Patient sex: F
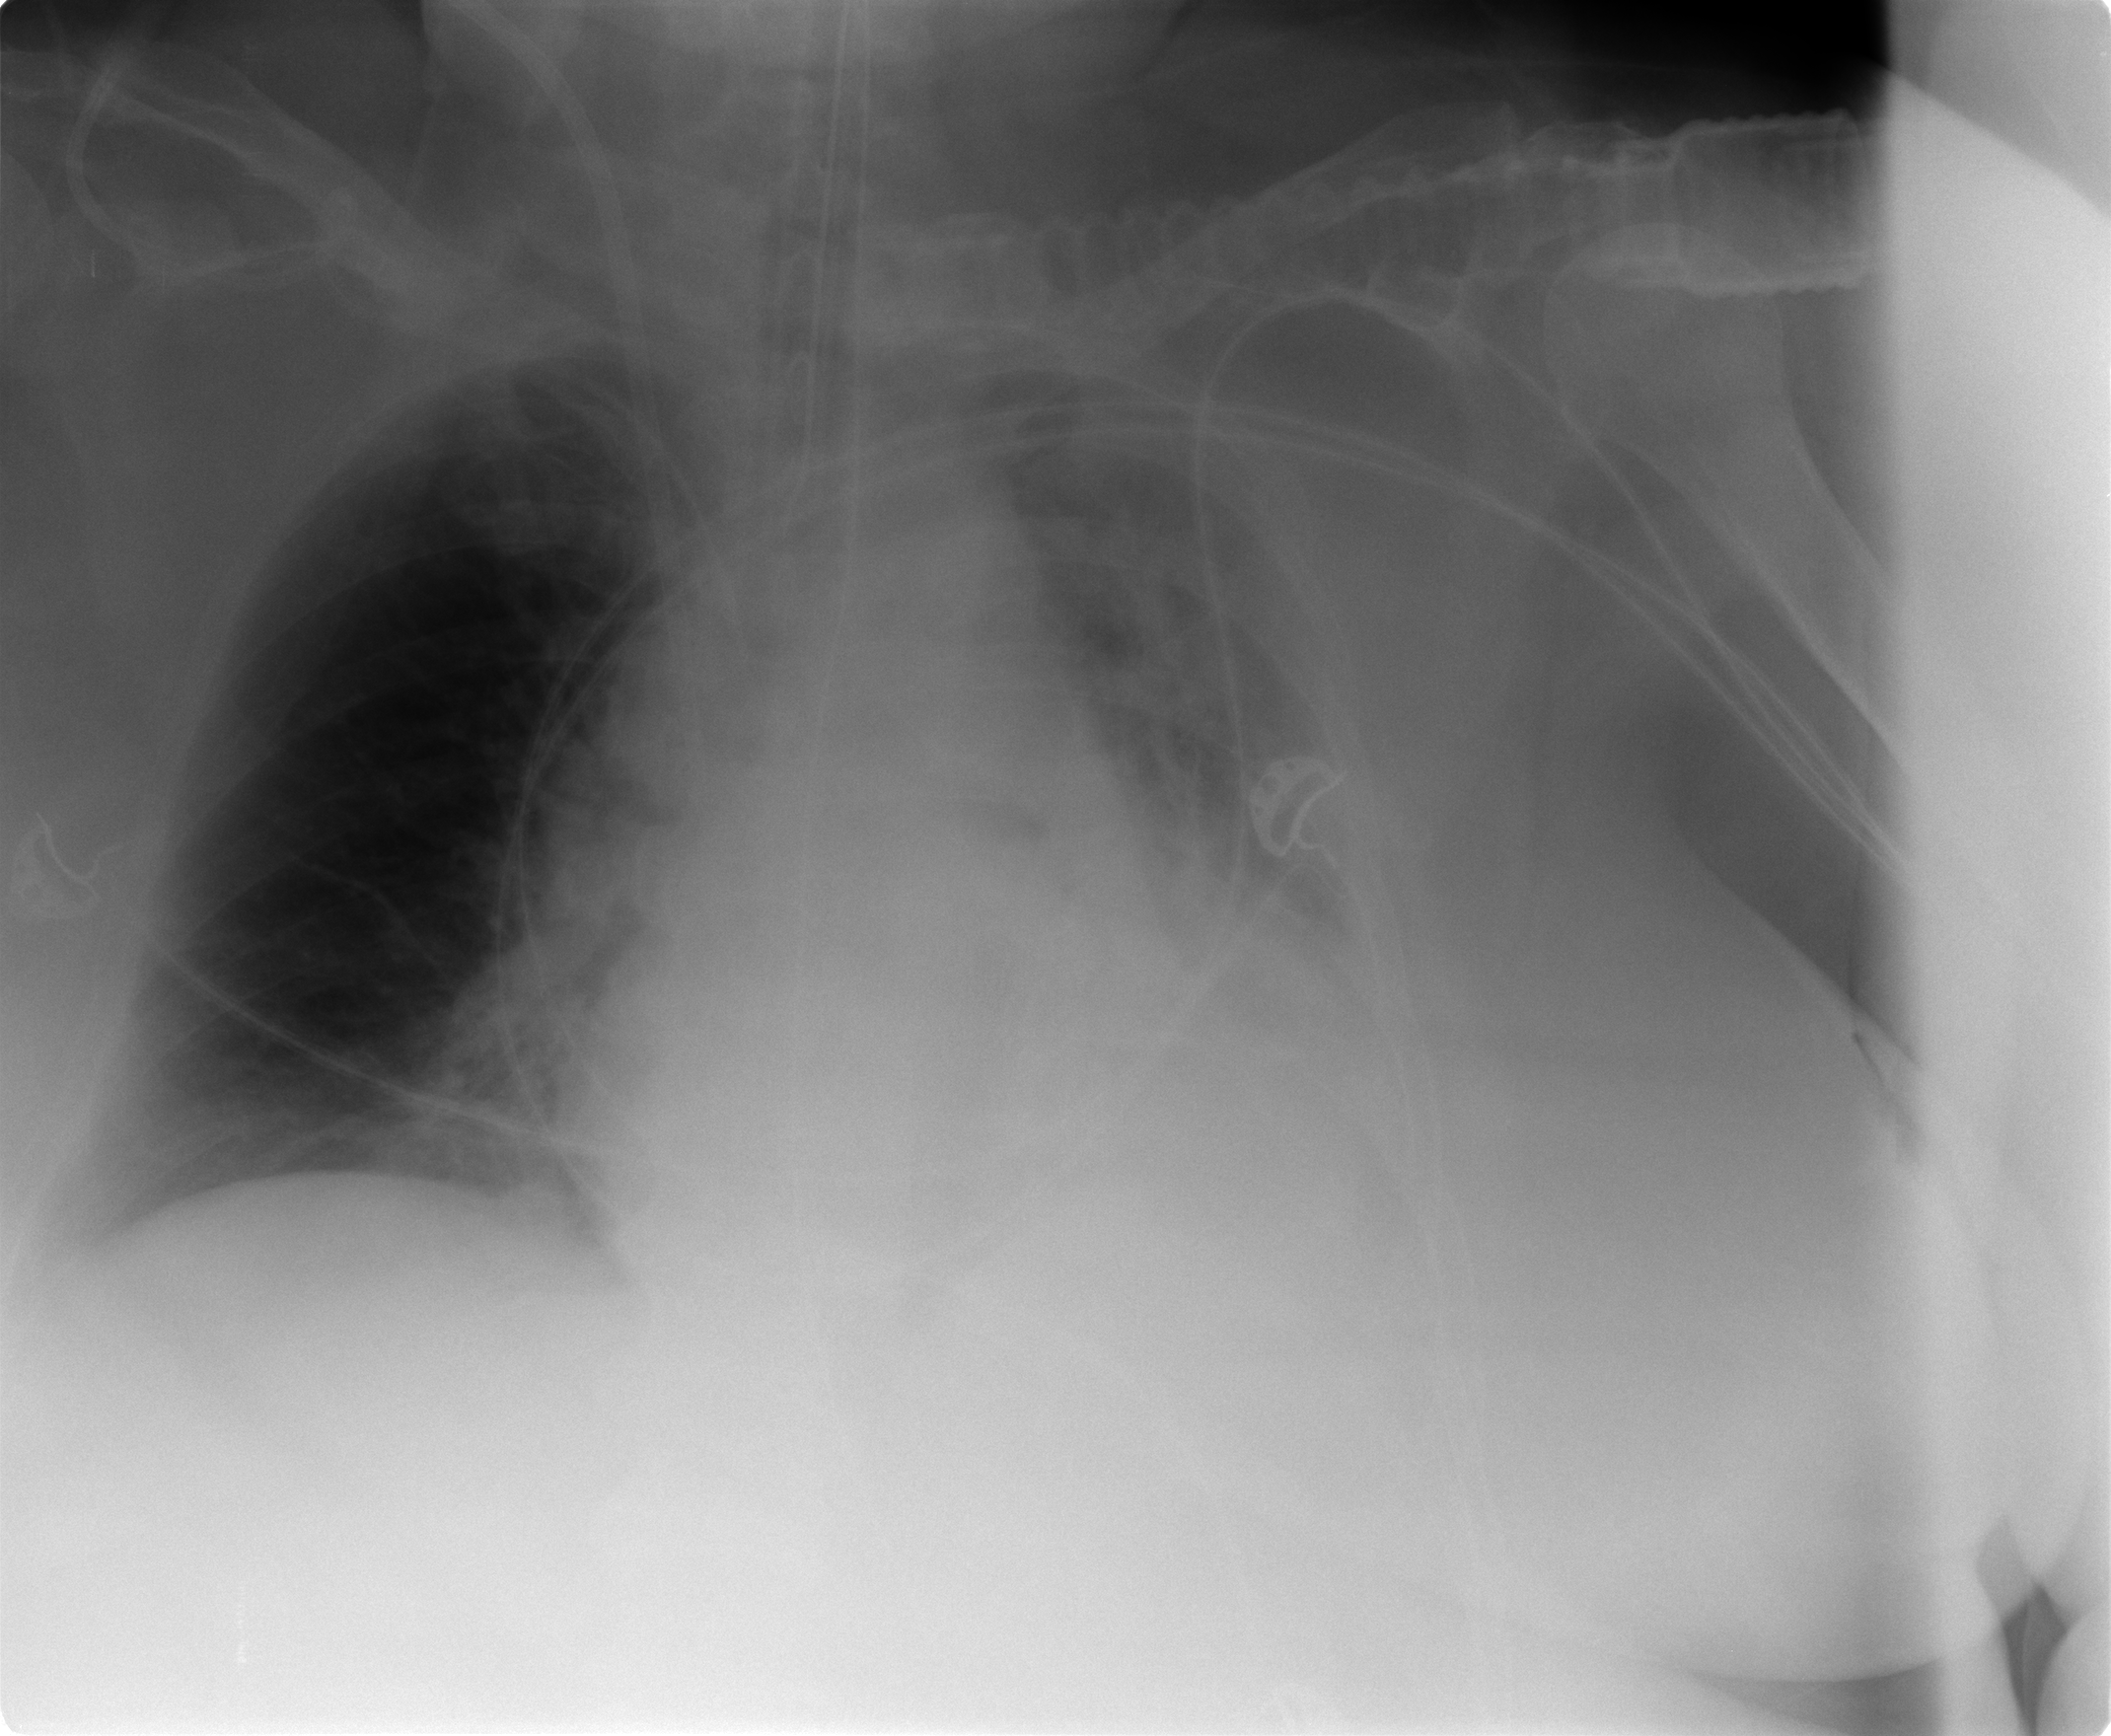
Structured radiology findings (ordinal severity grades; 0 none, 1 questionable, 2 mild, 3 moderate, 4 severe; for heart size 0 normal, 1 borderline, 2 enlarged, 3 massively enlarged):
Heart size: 2
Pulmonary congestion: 2
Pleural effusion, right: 2
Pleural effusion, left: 2
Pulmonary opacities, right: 2
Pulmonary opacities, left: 3
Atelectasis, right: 2
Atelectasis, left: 3